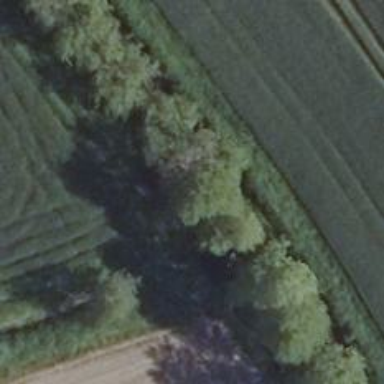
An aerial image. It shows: Row of trees in natural setting.